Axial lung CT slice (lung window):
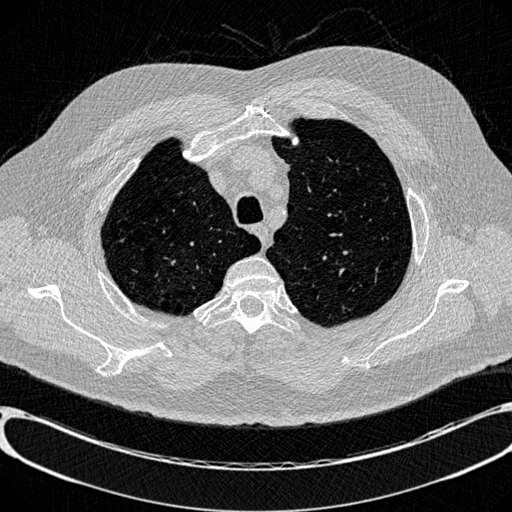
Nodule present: no